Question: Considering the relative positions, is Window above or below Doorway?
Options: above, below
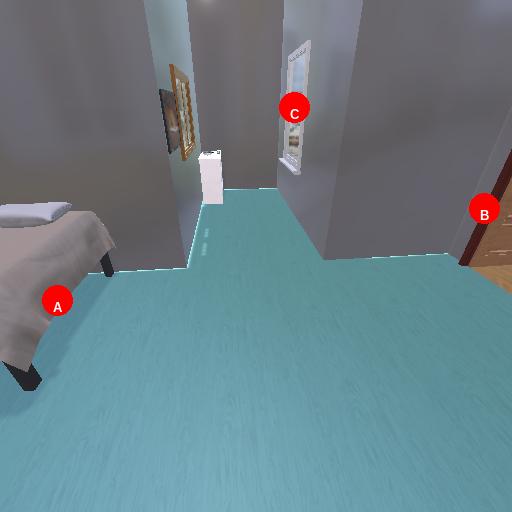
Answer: above